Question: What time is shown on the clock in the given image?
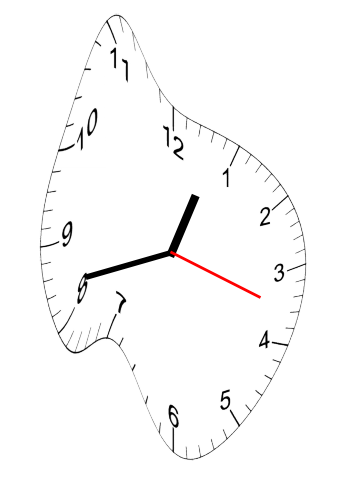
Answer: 12:42:18